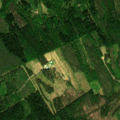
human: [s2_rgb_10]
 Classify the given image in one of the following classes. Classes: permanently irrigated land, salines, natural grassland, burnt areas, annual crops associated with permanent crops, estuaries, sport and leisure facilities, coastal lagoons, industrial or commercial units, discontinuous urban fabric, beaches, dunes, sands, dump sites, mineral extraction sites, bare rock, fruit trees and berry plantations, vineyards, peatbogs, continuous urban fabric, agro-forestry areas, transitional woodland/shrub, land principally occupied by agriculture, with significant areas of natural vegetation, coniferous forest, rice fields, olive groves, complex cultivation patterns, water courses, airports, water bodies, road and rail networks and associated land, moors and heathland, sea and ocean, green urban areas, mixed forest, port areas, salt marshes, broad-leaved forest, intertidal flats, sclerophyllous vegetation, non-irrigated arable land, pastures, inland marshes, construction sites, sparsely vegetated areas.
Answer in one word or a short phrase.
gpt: coniferous forest, mixed forest, transitional woodland/shrub